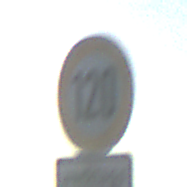
Verkehrszeichen: Geschwindigkeit120
Zusatzzeichen unten: ZeitangabenMitBeschraenkungAufWochentage7
Umgebung: Outdoor, Nature
Tageszeit: SunriseSunset
Wetter: PartlyCloudy
Licht: Natural
Jahreszeit: NotSpecified
Kontrast: HighContrast